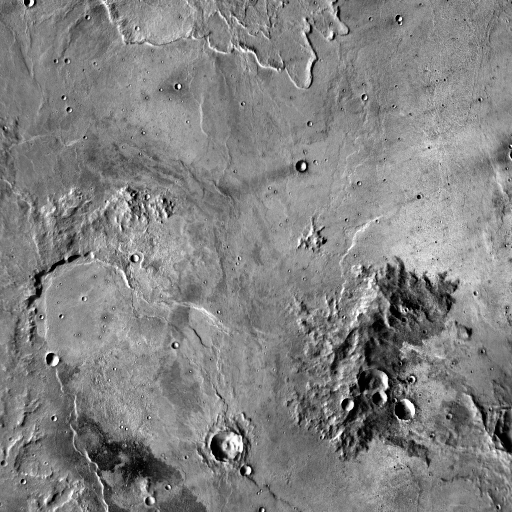
Crater classes present: Background, Other, Layered, Buried